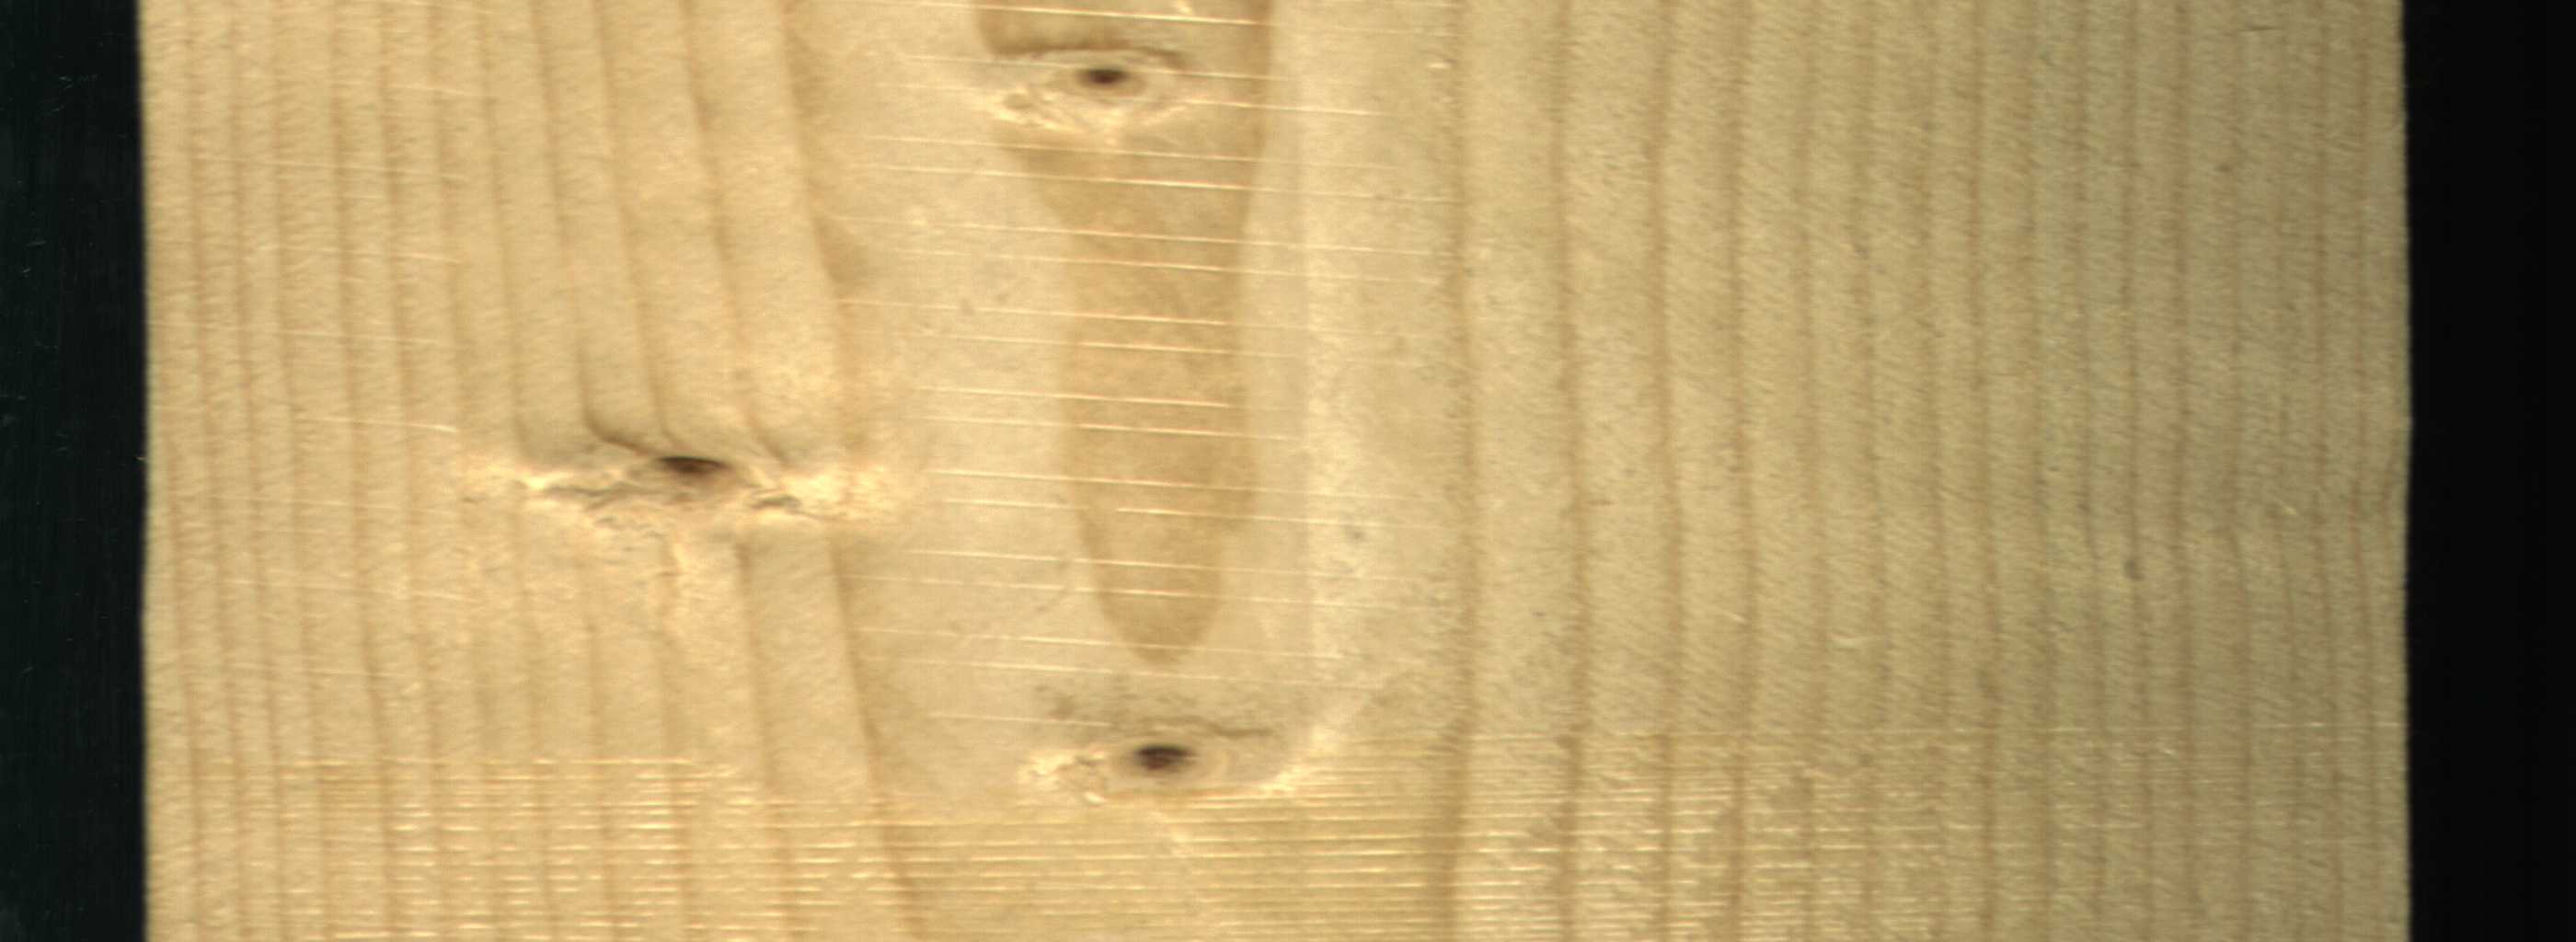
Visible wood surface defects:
Dead_Knot
Live_Knot
Live_Knot